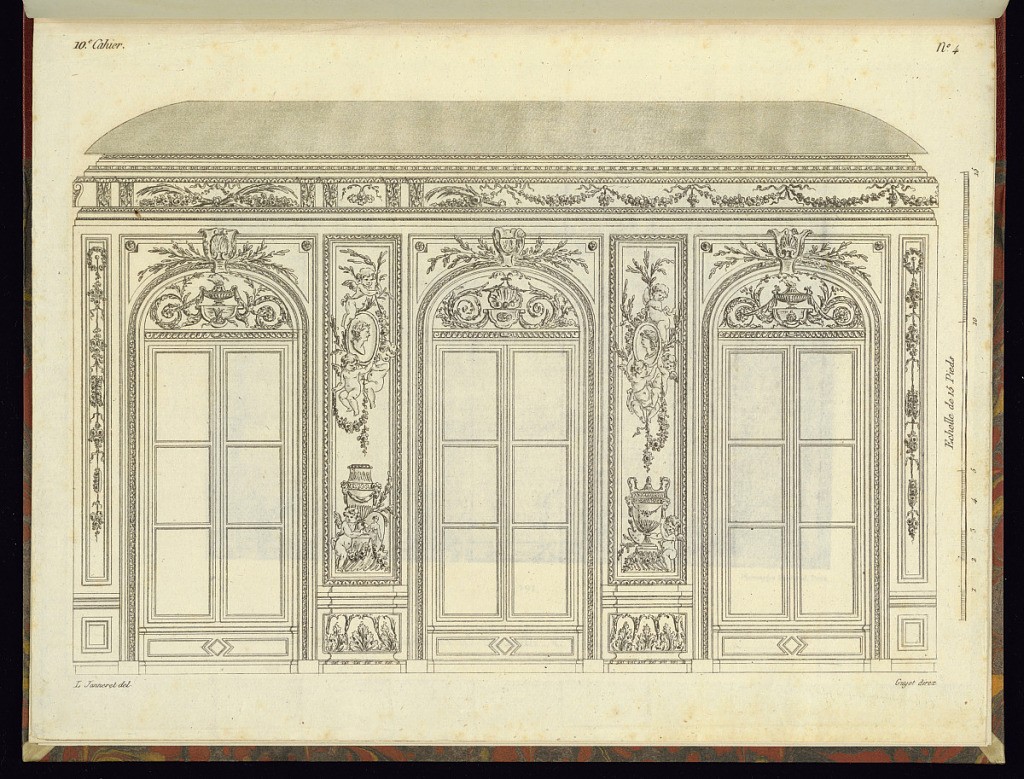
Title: Interior Wall Elevation
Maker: L. Janneret, French, active late 18th century
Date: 1788
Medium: Etching and aquatint on laid paper
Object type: Print
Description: A wall elevation featuring rococo and neoclassical motifs. Three large windows with arched over-panels featuring scrolling acanthus leaves, incense burners, shells, draped textiles, rosettes, and foliate branches. The narrow vertical panels on either side of the central window features profile portraits surrounded by winged putti, and festoons of flowers. Below within the panels, vases, flanked by putto and the attributes of the arts - paintbrushes, a palette, and an oval portrait of a female figure. Narrow vertical panels with arabesques of flowers flank the outer windows. The cornice level is decorated with repeating patterns and festoons of flowers tied with ribbons. The plate is numbered and signed with a scale along the right margin of the plate.